Question: I am trying to display text in the tree grid. I can get the 'form' of the data correct, using the root object. But I am having trouble displaying text, either next to the node, or in the corresponding table column.
My code looks like this :
'''
Ext.onReady (function () {
var treePanel = new Ext.tree.TreePanel({
title: ' ',
width: 900,
height: 300,
renderTo: Ext.getBody(),
rootVisible: false,
singleExpand: true,
columns: [{
xtype: 'treecolumn',
text: 'Outlet',
dataIndex: 'outlet'
},{
text: 'Mc Area',
dataIndex: 'mcarea'
}
],
root: {
children: [
{
// text: 'Outlet Group 1', ??
outlet: "Outlet Group 1",
mcArea: "Latin America",
children: [
{
outlet: "Outlet 1",
mcArea: "Argentina"
},{
text: "Outlet 2",
mcArea: "Chile"
}
]
},
{
text: "Outlet Group 2"
}
]
}
});
});
'''
But this is what I see :

ie. No text values. I would have assumed that in the data structure would match up with in the columns.
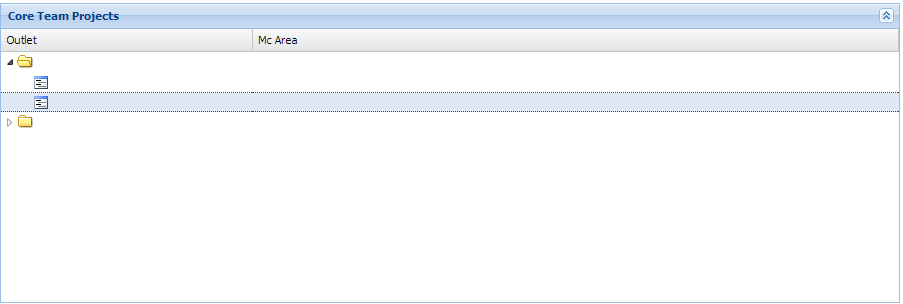
Answer: For a tree you will need to use a <URL>, that defines the field 'outlet'.
Your 'root' can just be moved to the store's config:
'''
store: Ext.create('Ext.data.TreeStore', {
root: {
children: [
{
outlet: "Outlet Group 1",
mcArea: "Latin America",
children: [
{
outlet: "Outlet 1",
mcArea: "Argentina"
},{
text: "Outlet 2",
mcArea: "Chile"
}
]
},
{
text: "Outlet Group 2"
}
]
},
// model is created inline by the store
fields: [
{name: 'outlet', type: 'text'}
]
})
'''
The <URL> config on the tree panel is intended for simple trees only, and will create a tree store with a minimalistic model, but won't work with custom data fields.